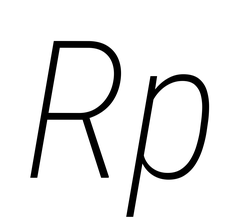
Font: Roboto-Italic_Condensed_ExtraLight_Italic